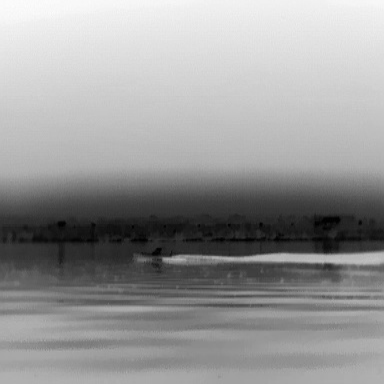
There is a canoe in the infrared image.